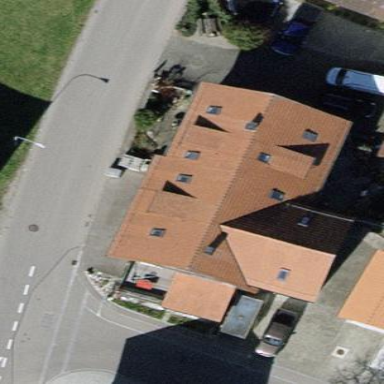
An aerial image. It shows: Semidetached house with gabled roof.